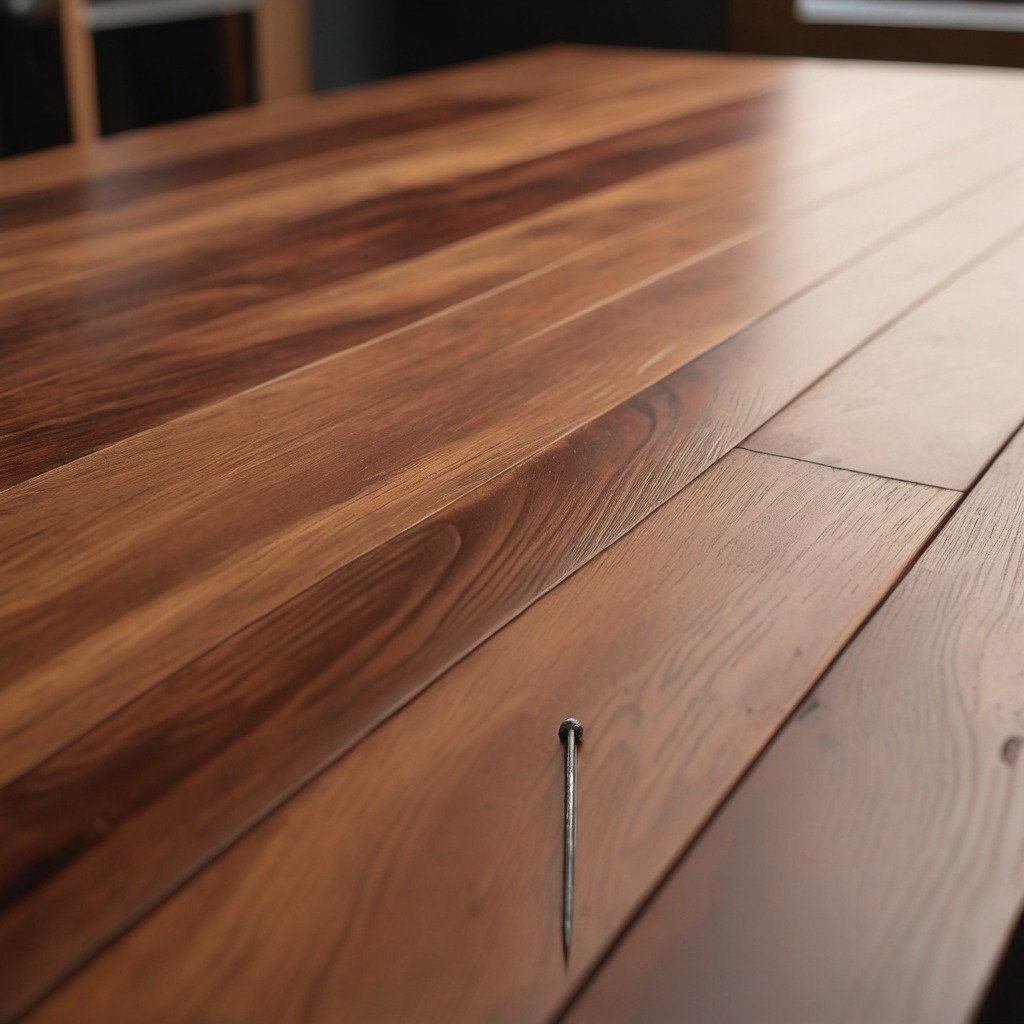
An iron nail is lying on a wooden table in a carpentry studio.